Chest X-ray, AP view. Patient: 46 years old, sex M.
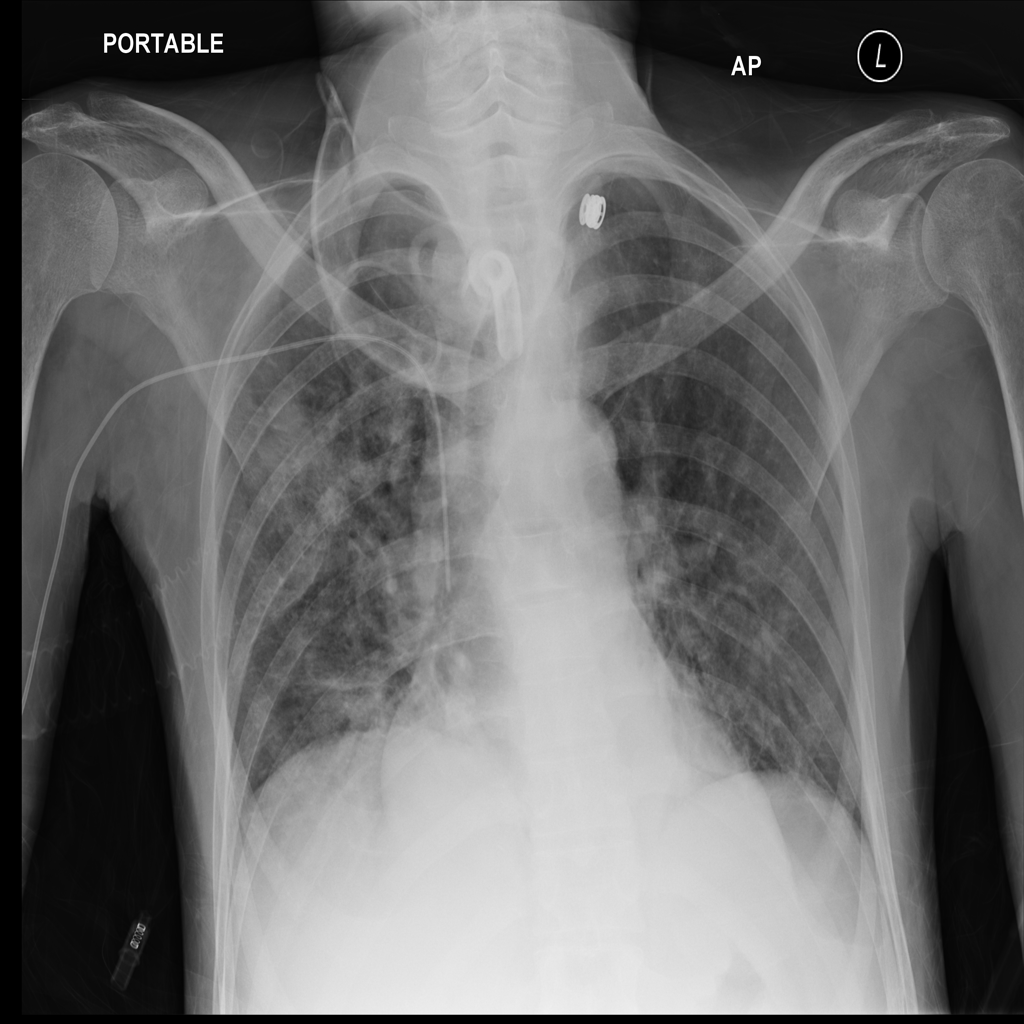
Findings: Consolidation, Infiltration